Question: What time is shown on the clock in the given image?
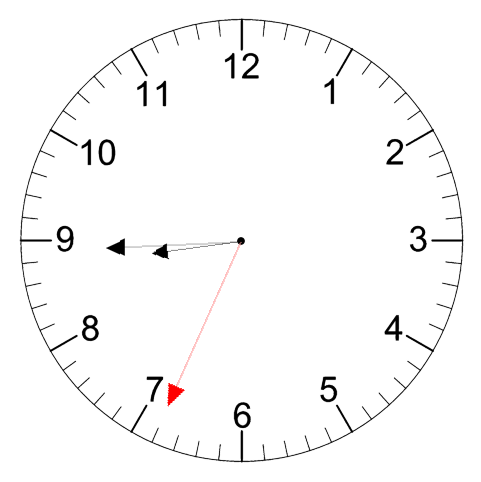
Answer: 08:44:34